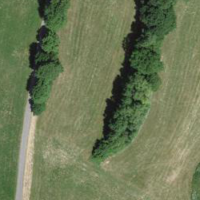
EUNIS habitat code: 52
Species observed at this site:
Vulpes vulpes